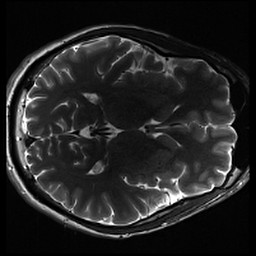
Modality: inplaneT2
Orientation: axial